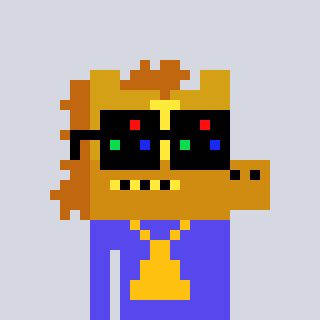
a pixel art character with square black sunglasses, a yellow horse-shaped head and a computerblue-colored body on a cool background